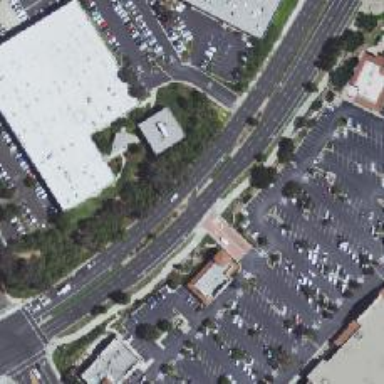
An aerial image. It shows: Secondary link road.